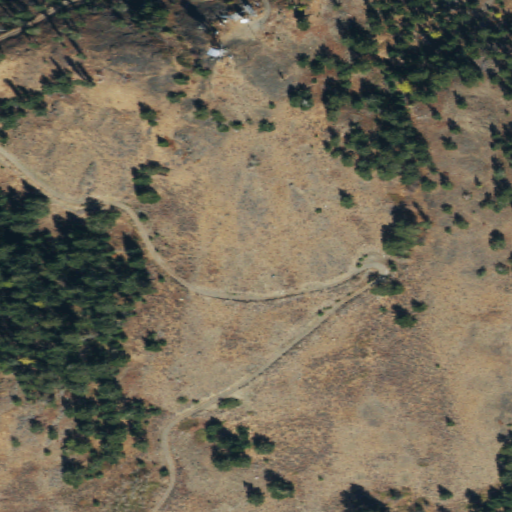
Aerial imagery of mountain in Washington named Aeneas Mountain containing shrub, evergreen forest, open development, grassland, low intensity development, and medium intensity development